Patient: sex M, age 59
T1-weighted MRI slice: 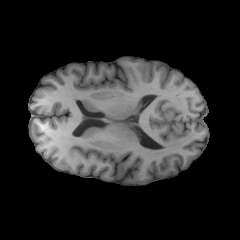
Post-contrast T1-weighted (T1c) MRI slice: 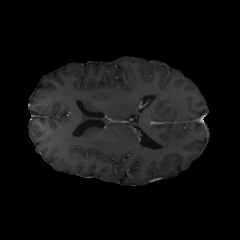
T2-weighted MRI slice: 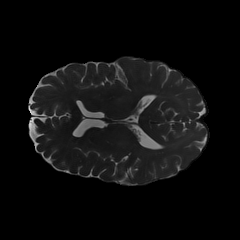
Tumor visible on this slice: no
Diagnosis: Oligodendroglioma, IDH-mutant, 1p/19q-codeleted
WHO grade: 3